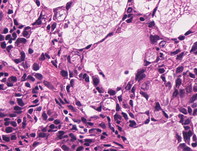
Tumor epithelial tissue: yes
Tumor-associated stroma tissue: no
Normal tissue: no